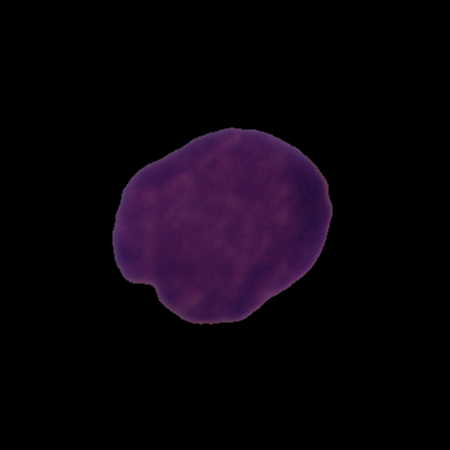
Label: cancer